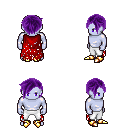
a pixel art fantasy rpg character, male body template, dark elf, purple skin, red tattered cape, white pants, purple pixie cut hairstyle, gold boots, four views (front, back, left, right), 2x2 character sprite sheet, small pixel art, hard edges, no anti-aliasing